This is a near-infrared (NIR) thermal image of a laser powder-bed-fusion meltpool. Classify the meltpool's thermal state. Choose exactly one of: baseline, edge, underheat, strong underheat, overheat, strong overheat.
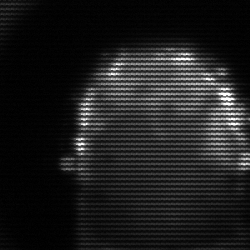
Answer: baseline